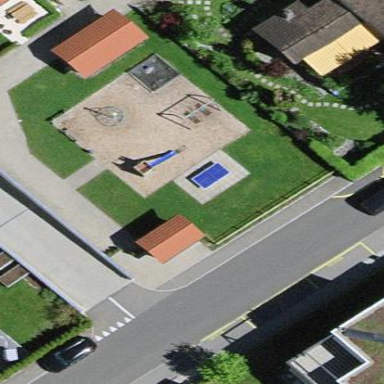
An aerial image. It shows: Playground area for leisure activities on the land.